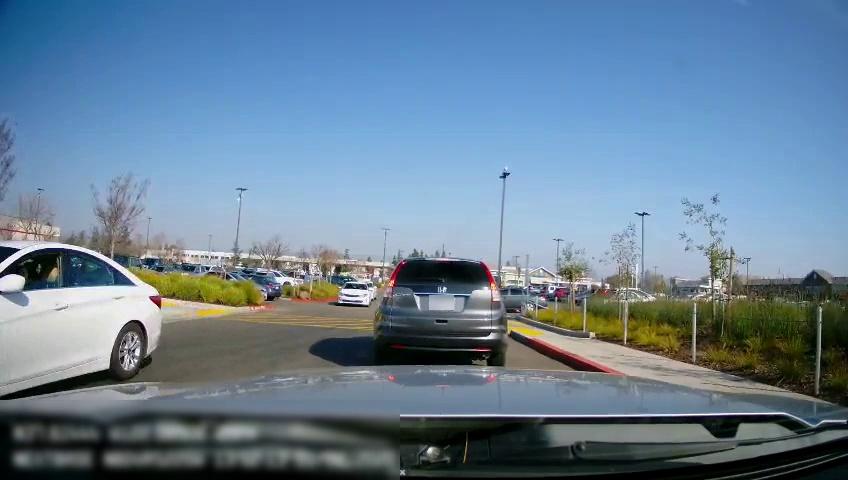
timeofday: Day
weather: Sunny
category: Drivable Space
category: Vehicles | SUV
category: Vehicles | Car
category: Vehicles | Car
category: Vehicles | Car
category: Vehicles | Car
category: Vehicles | Car